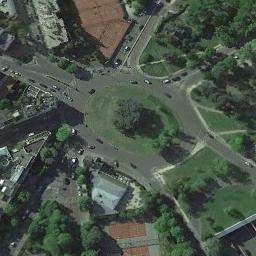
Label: roundabout